Question: I am writing aplication for android 2.3
in 'main.xml'
'''
<?xml version="1.0" encoding="utf-8"?>
<LinearLayout
xmlns:android = "http://schemas.android.com/apk/res/android"
android:orientation = "vertical"
android:layout_width = "fill_parent"
android:layout_height= "fill_parent" >
<ListView
android:id = "@android:id/list"
android:textSize = "4sp"
android:layout_width = "fill_parent"
android:layout_height = "fill_parent"
android:drawSelectorOnTop = "false" />
</LinearLayout>
'''
in 'ViewHolder.java'
'''
public class ViewHolder {
ImageView icon = null;
ViewHolder(View base){
this.icon = (ImageView)base.findViewById(R.id.pic);
}
}
'''
in 'ViewHolderDemo.java'
'''
public class ViewHolderDemo extends ListActivity {
private static final String[] items = {"lorem", "ipsum", "dolor", "sit", "amet","consectetuer", "adipiscing", "elit"};
@Override
public void onCreate(Bundle savedInstanceState) {
super.onCreate(savedInstanceState);
setContentView(R.layout.main);
setListAdapter(new IconicAdapter());
}
public void OnListItemClick(ListView parent, View v, int position, long id){
}
class IconicAdapter extends ArrayAdapter<String> {
public IconicAdapter() {
super(ViewHolderDemo.this, R.layout.row, R.id.label, items);
}
public View getView(int position, View convertView, ViewGroup parent){
View row = super.getView(position, convertView, parent);
ViewHolder holder = (ViewHolder)row.getTag();
if(holder == null){
holder = new ViewHolder(row);
row.setTag(holder);
}
holder.icon.setImageResource(R.drawable.star);
return(row);
}
}
}
'''
problem that tired me is : when i change'android:textSize' in '.xml'. size of text dont change
may be this is a bug in android

so how i can chage size of text(make small) that exist in ListView?
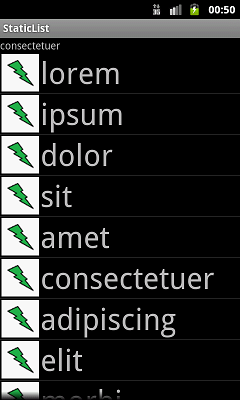
Answer: '''
android:textSize = "4sp"
'''
android:textSize is a TextView attribute, not for ListView.
You can override the default textSize by setting the textSize in your app theme.
The better way would be to either:
1. Set it in code (get a reference to the TextView and use setTextSize)
2. Inflating your own row layout with android:textSize ="4sp" for the TextView
Why this is better than setting it in the app theme?
Since the textSize attribute would be shared by all widgets that extend from TextView. So anything like Button or EditText would have that size as well (of course assuming that is not the desired effect).